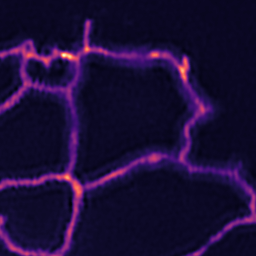
Label: Super-resolution ER image